Question: I know that Git doesn't store data as a series of changesets or deltas, but instead as a series of snapshots. So there isn't a direct relation between the two versions of one file, as shown:

When I use the command:
'''
git log test.txt
'''
How does Git find the 'version 1 and version 2' log in its file system?
In my opinion:
Git will traverse all commit objects (with parent references), then trees etc, to get each log info for the specific file.
But, this does NOT seem very efficient; does Git have some specific algorithm to extract log information or store some extra info to got it?
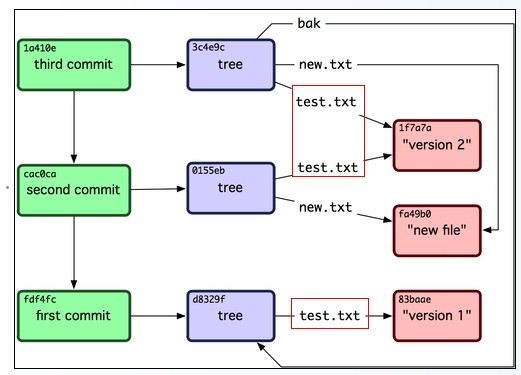
Answer: Your assumption is correct. For the simplest case (limiting the log output by path name) it works exactly like this:
- - - -